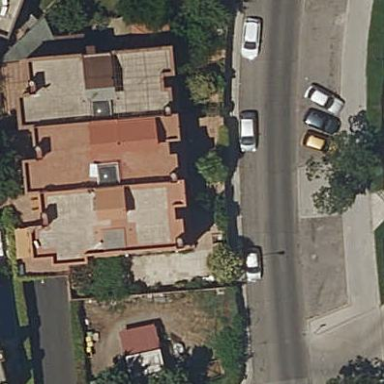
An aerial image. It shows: Terrace building.